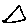
Label: triangle